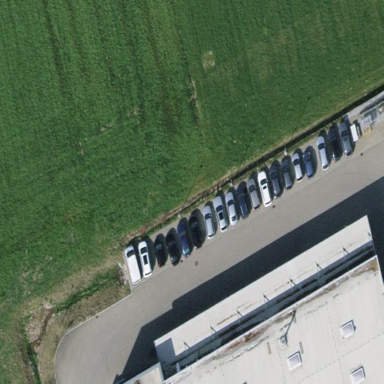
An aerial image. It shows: Street-side parking area.